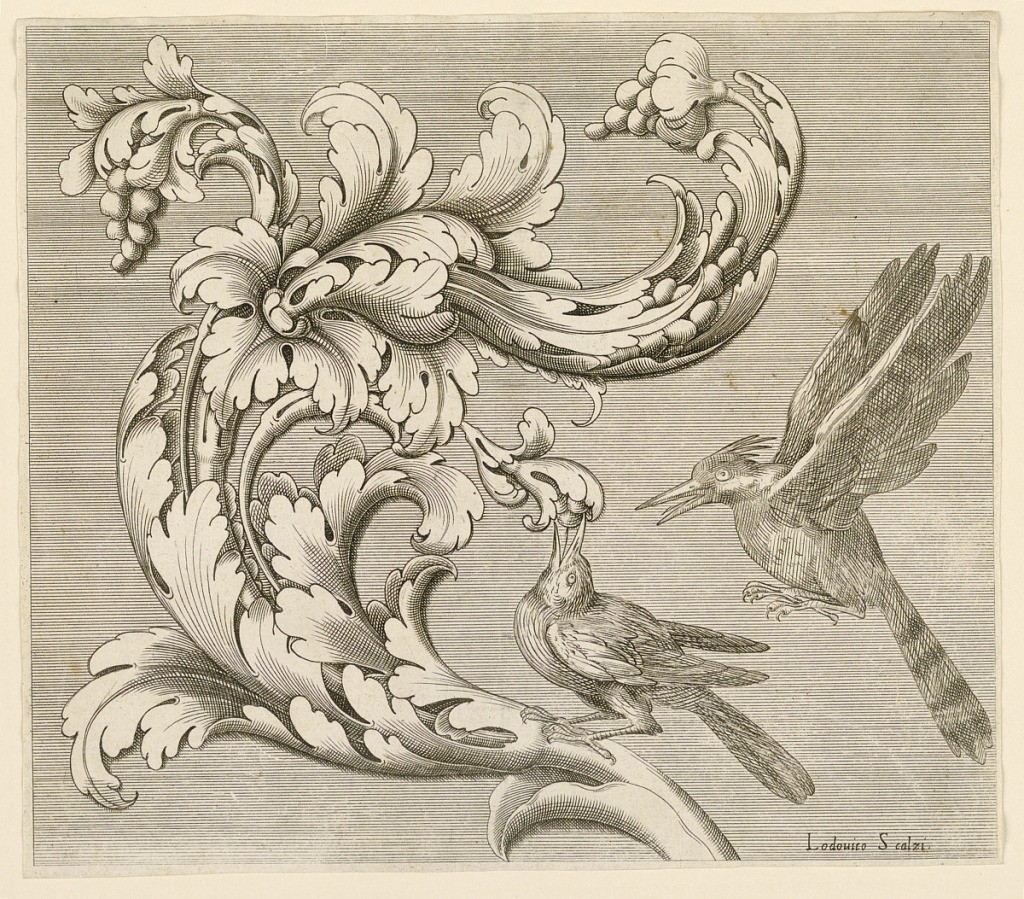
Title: Acanthus motif with two birds
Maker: Cesare Domenichi, Italian, 1589 - 1614
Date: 1589–1614
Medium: engraving on laid paper
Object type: Print
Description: A bird is eating from the seeds, the other is approaching.